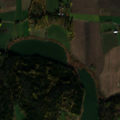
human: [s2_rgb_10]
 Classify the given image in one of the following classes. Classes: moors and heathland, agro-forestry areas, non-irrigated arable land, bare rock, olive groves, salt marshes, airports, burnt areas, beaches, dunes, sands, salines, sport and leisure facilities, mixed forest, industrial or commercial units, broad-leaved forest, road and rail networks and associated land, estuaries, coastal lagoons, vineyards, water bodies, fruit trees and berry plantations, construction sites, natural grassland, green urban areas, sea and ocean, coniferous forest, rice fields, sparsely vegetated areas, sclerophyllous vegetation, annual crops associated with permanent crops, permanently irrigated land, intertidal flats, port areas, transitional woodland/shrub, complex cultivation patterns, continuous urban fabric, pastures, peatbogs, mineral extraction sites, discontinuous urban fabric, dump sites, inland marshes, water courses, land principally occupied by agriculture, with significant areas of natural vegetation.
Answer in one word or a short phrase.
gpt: non-irrigated arable land, land principally occupied by agriculture, with significant areas of natural vegetation, mixed forest, sea and ocean